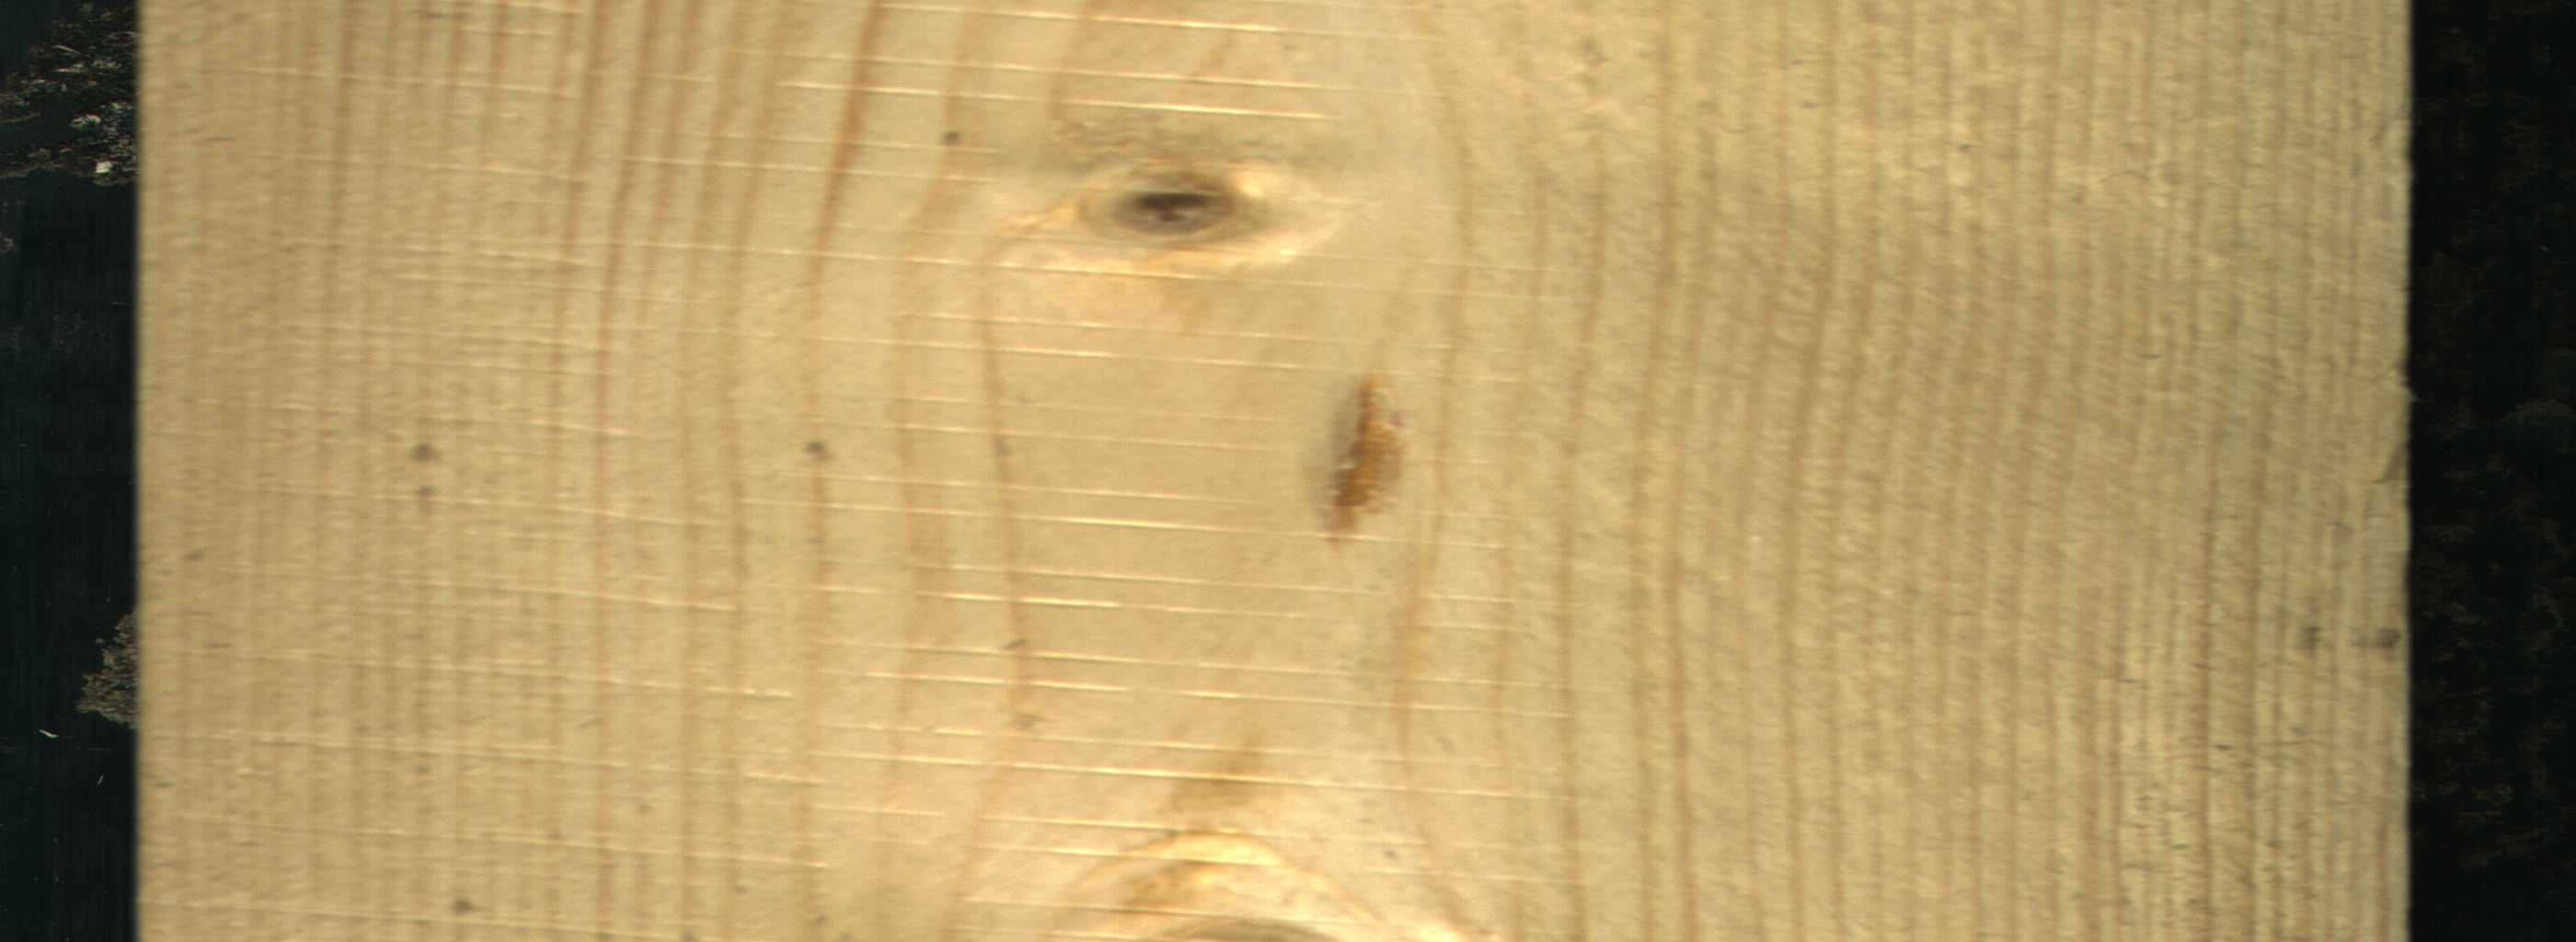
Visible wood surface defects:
resin
Live_Knot
Live_Knot